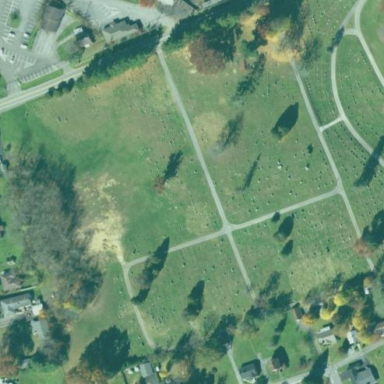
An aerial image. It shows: Cemetery.